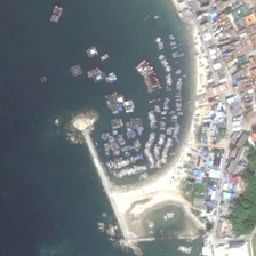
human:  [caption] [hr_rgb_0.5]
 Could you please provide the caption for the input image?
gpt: Many houses were built near the harbor.

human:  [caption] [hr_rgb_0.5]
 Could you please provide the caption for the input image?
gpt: Many ships are moored in the port.

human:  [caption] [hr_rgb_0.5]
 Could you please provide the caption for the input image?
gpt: Many houses have been built near the port.

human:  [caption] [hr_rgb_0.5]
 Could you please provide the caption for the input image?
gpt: Many ships are anchored at the harbor.

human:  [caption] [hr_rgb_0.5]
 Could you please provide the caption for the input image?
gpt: a large number of houses were built near the port.